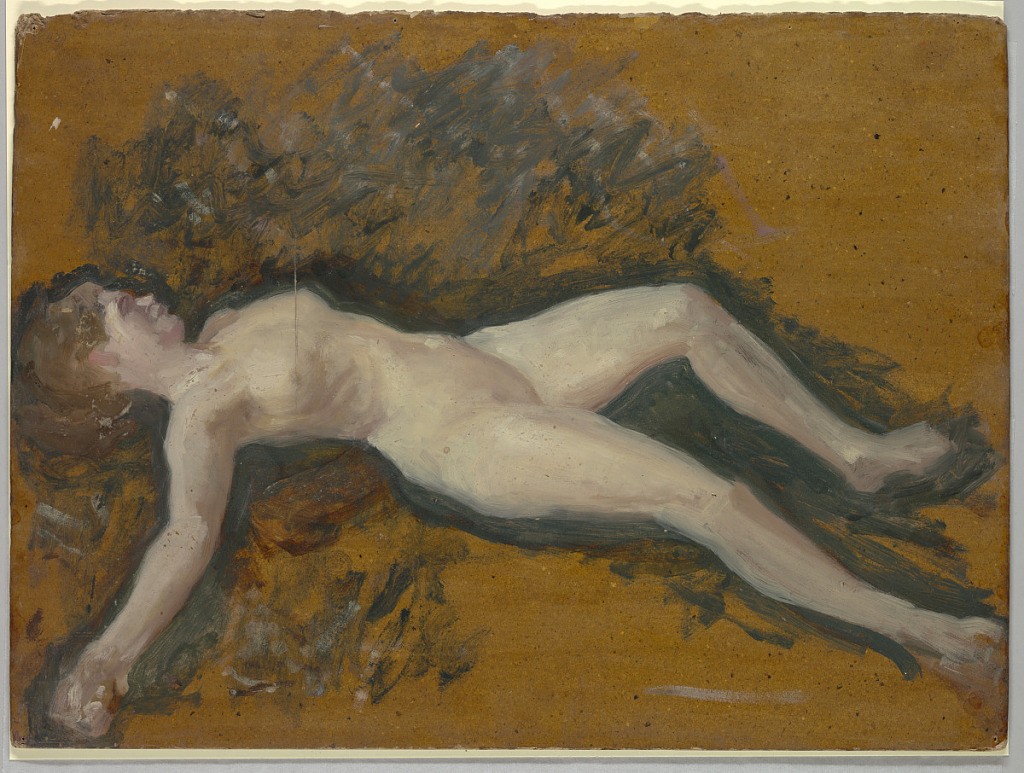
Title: Female Nude
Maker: Francis Augustus Lathrop, American, 1849–1909
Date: ca. 1895
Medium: Brush and oil on board
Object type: Drawing
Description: Nude female figure, reclining towards the left, with her right arm outstretched and left knee slightly bent.